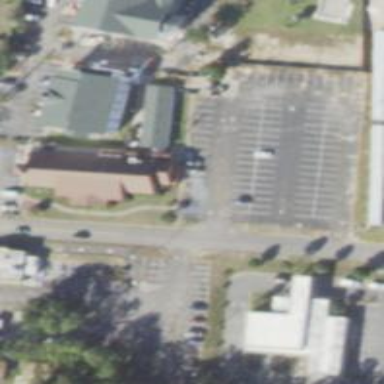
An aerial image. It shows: Parking space.